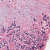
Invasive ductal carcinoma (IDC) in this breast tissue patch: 1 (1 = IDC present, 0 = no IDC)